Field crop: maize
Growth stage: 1
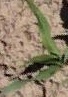
Species: maize